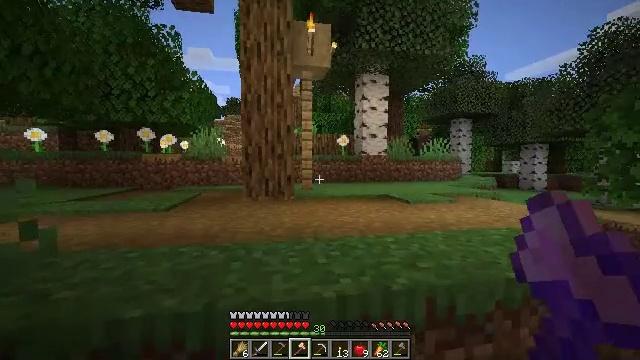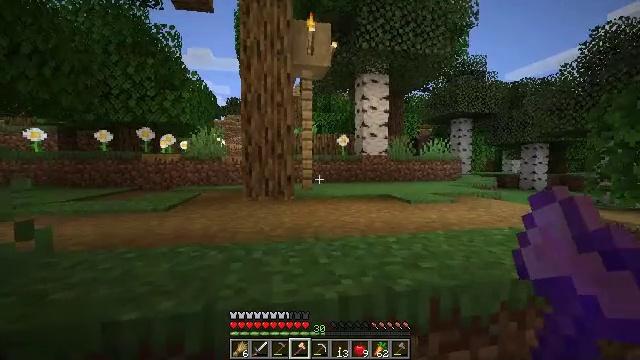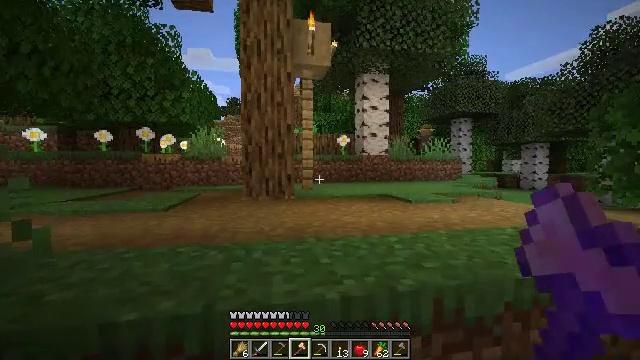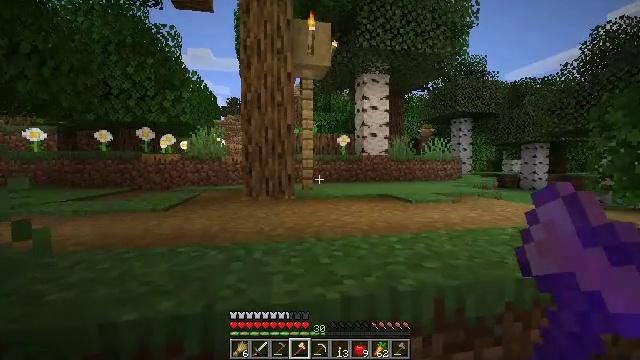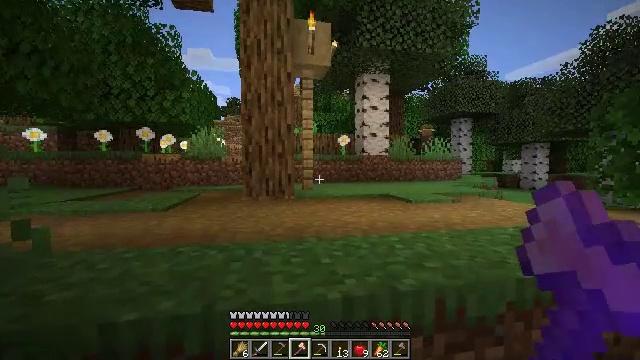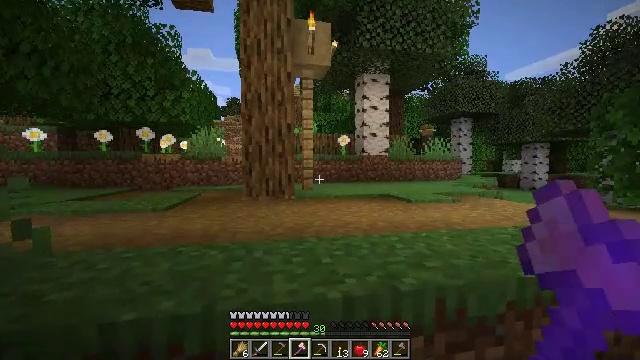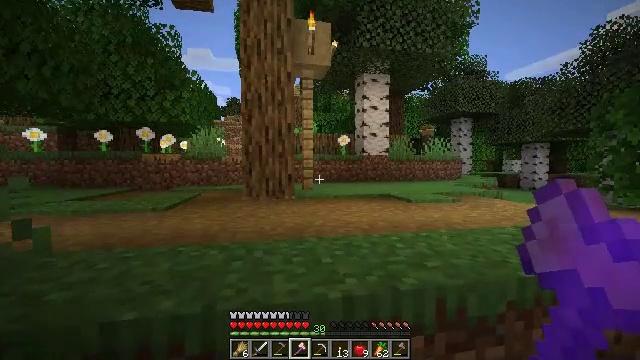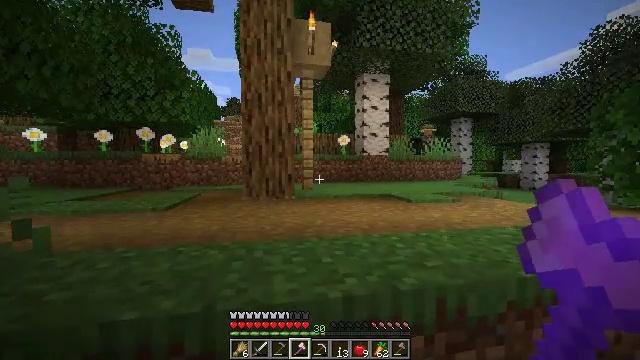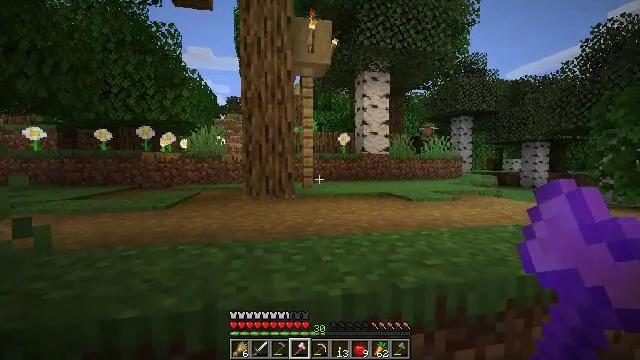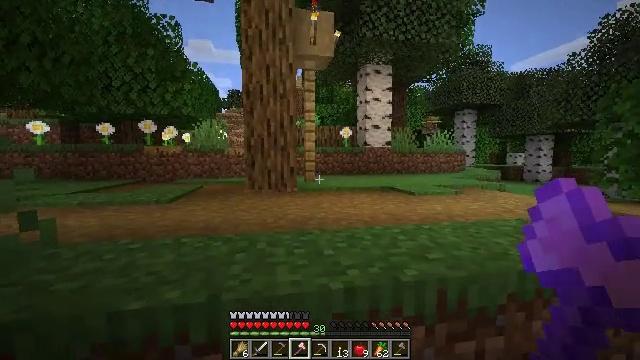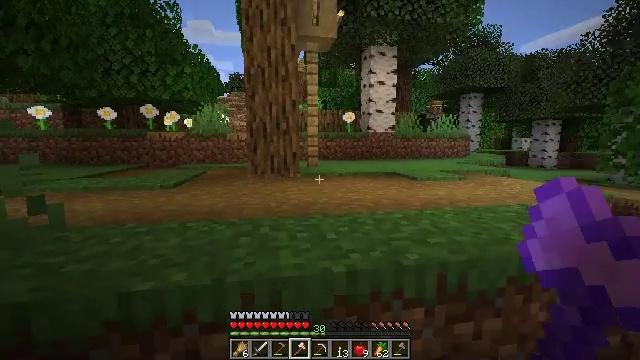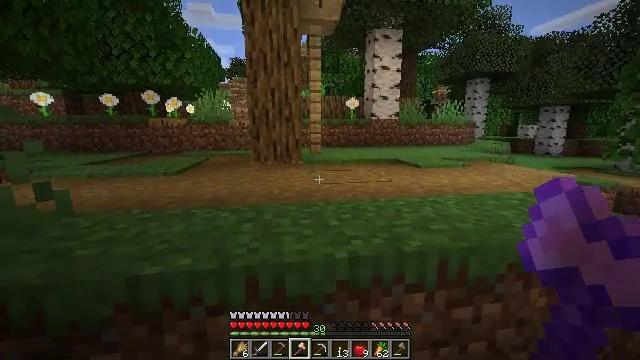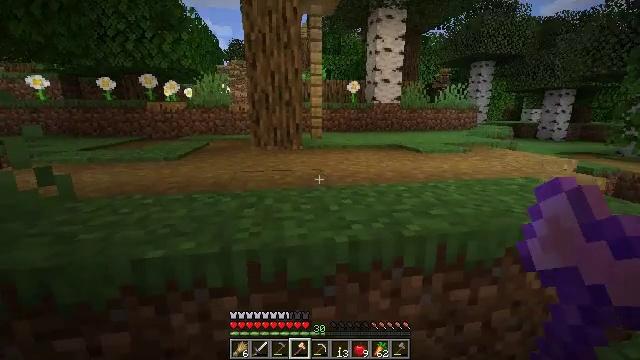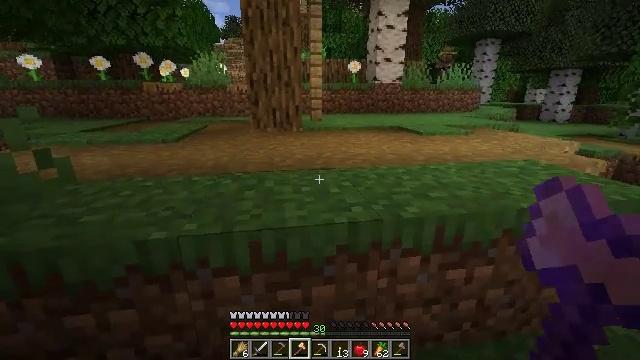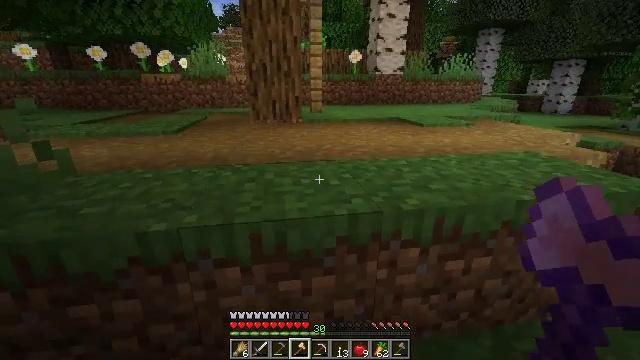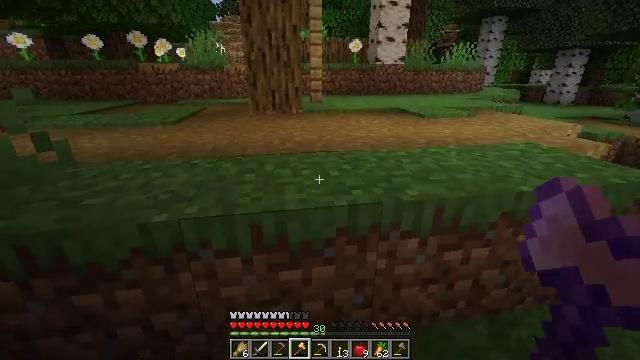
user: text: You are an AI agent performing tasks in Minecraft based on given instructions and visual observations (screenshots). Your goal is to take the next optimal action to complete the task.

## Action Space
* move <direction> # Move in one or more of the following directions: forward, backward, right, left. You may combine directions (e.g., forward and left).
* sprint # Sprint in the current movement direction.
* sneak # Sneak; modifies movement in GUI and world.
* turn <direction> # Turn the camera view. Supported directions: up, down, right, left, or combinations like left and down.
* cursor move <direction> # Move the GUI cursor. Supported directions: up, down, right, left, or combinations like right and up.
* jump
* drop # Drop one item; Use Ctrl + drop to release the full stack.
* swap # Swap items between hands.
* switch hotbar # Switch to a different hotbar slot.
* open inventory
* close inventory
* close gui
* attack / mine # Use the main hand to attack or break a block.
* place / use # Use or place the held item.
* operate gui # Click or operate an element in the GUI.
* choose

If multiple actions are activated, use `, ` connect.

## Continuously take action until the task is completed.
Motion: motion action
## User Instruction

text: Dig up the grass block for dirt.
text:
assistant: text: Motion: no_op
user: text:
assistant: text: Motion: no_op
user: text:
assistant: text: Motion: no_op
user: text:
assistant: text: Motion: no_op
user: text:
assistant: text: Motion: no_op
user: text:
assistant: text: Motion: no_op
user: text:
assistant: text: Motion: no_op
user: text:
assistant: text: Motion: no_op
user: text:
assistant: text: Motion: turn down
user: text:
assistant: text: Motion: turn down
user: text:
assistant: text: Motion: turn down
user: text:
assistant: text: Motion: turn down
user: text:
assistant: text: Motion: turn down
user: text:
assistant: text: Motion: turn down
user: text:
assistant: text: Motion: turn down
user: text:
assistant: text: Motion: turn down
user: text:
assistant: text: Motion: no_op
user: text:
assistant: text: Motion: turn down
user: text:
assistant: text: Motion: turn down
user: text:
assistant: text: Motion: turn down
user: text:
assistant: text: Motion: turn down
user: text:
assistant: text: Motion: no_op
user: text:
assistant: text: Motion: no_op
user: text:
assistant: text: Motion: no_op
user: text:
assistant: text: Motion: attack / mine
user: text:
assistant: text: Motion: attack / mine
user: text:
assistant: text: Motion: attack / mine
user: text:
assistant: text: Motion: attack / mine
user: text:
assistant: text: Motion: attack / mine
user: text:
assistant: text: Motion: attack / mine